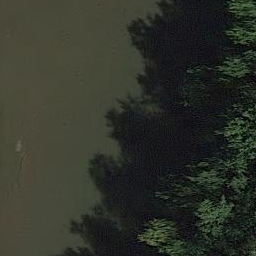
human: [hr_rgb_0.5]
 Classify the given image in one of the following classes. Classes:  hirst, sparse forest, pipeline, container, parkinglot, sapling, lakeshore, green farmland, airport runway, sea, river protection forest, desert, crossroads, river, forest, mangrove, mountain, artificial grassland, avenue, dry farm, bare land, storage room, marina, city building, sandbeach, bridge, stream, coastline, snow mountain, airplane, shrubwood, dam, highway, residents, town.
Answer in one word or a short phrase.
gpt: river protection forest